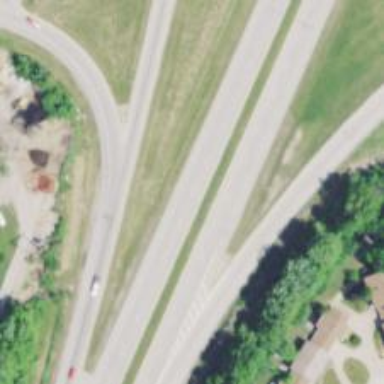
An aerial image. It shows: Asphalt road categorized as tertiary road that also functions as expressway.